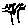
Label: tree